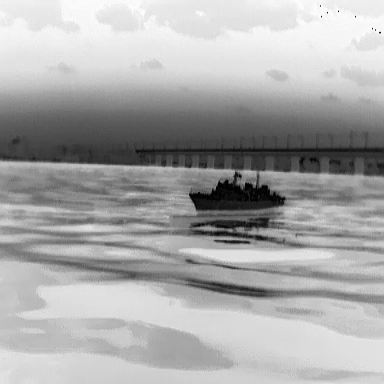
There is a warship in the infrared image.